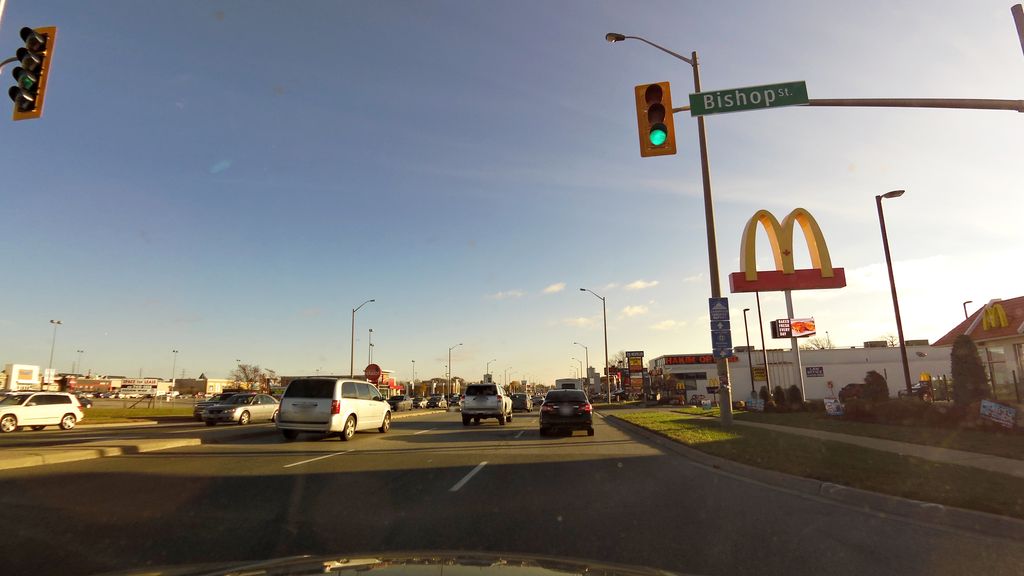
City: kitchener-waterloo